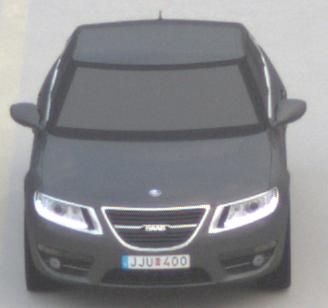
Make: Saab
Model: 5-Sep
Detailed model: 9-5 1.6T
Model produced from: 2010/06
Model produced until: 2011/12
Doors: 4
Color: gray
Road condition: dry road
Daytime: morning or afternoon
Contrast: low contrast